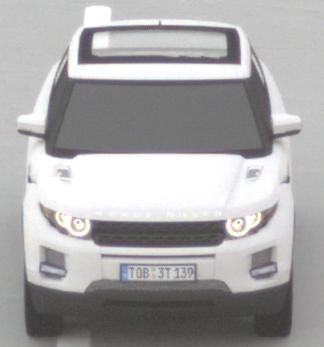
Make: Land Rover
Model: Range Rover Evoque 2.0 Si4
Detailed model: Range Rover Evoque (I)
Model produced from: 2011/08
Model produced until: 2013/11
Doors: 5
Color: white
Road condition: dry road
Daytime: sunrise or sunset
Contrast: low contrast